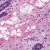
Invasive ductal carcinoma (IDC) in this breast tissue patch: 0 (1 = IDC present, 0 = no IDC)